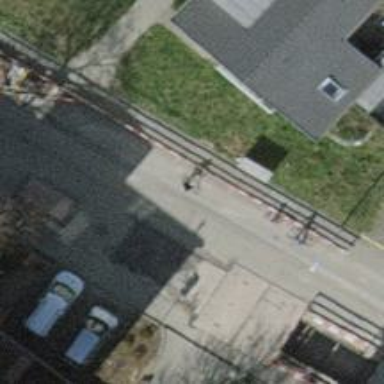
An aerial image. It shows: Street cabinet used for power utility.